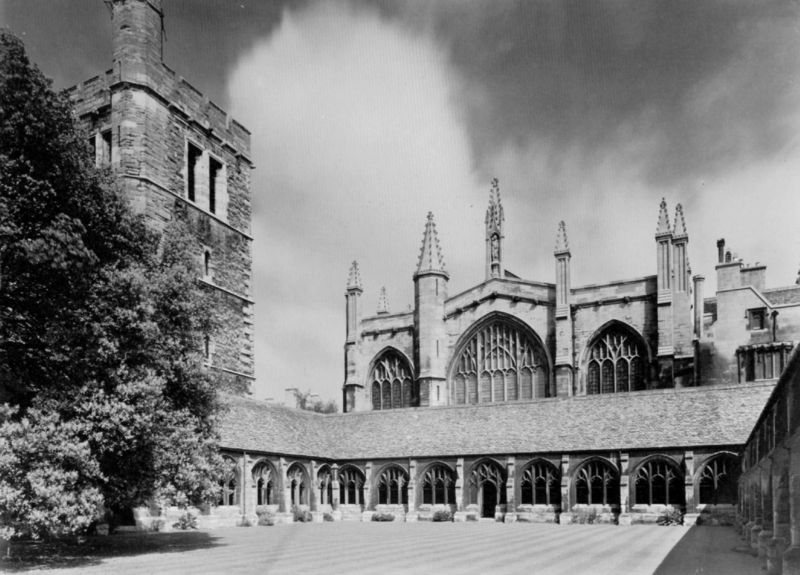
Titel: New College (College of St Mary), Oxford/Oxfordshire
Künstler: William von Wykeham
Standort: Oxfordshire, Oxford (EU - GB)
Schlagwörter: fenster, säulen, gebäude, haus, rasen, wiese, kirche, england, turm, bogen, backstein, hof, foto, arkade, innenhof, kloster, türmchen, türme, schwarz weiß, säulengang, kreuzgang, krauzgang